Question: Thanks for all yor help. My requrirement is to prepend the column to a row with image. But my image is moving all the columns to the right. How to add image to only matching rows but not moving other columns to right. Iam attaching my screenshot here. Please help me.
Thanks,
'''
<script type="text/javascript" src="http://ajax.googleapis.com/ajax/libs/jquery/1.4.2/jquery.min.js"></script>
<script src="http://dlglobal.dl.com/Admin/IT/operations/Documents/jquery.SPServices-0.5.8.min.js" type="text/javascript"></script>
<script type="text/javascript">
$(document).ready(function()
{
//alert("alert test");
/*$Textsql = $("td.ms-vb2:contains('Budakov')");
$Textsql.css("background-color", "#461B7E"); */
$().SPServices({
operation: "GetListItems",
async: false,
listName: "OnCallList",
completefunc: function (xData, Status) {
//alert(xData.responseXML.xml);
$("#ctl00_m_g_87fe292c_7976_4ad4_bf5c_3c1ecf08b2d8_AdvancedDataGrid tr:first").append("<th></th>");
$(xData.responseXML).find("[nodeName=z:row]").each(function() {
var TextList=$(this).attr("ows_Title");
$Textsql = $("td.ms-vb2:contains('" + TextList.toString() + "')");
$Textsql.parent().prepend("<td class='ms-vb2'><img src='http://dlglobal.dl.com/Admin/IT/operations/PublishingImages/OnCall.png' /></td>"); });
}
});
});
</script>
'''
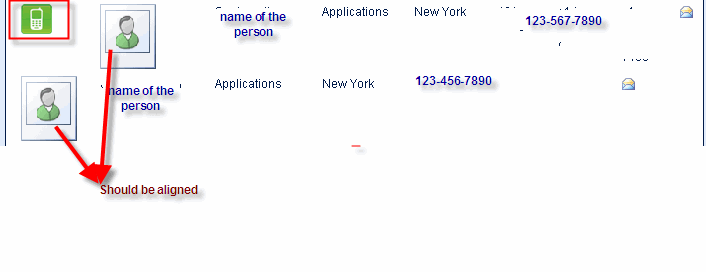
Answer: Set a fixed with on the TD and add it to every row. Then only populate that TD with the image for the selected rows. This way that column will always be the width of the image whether or not it is present.